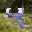
Label: 4